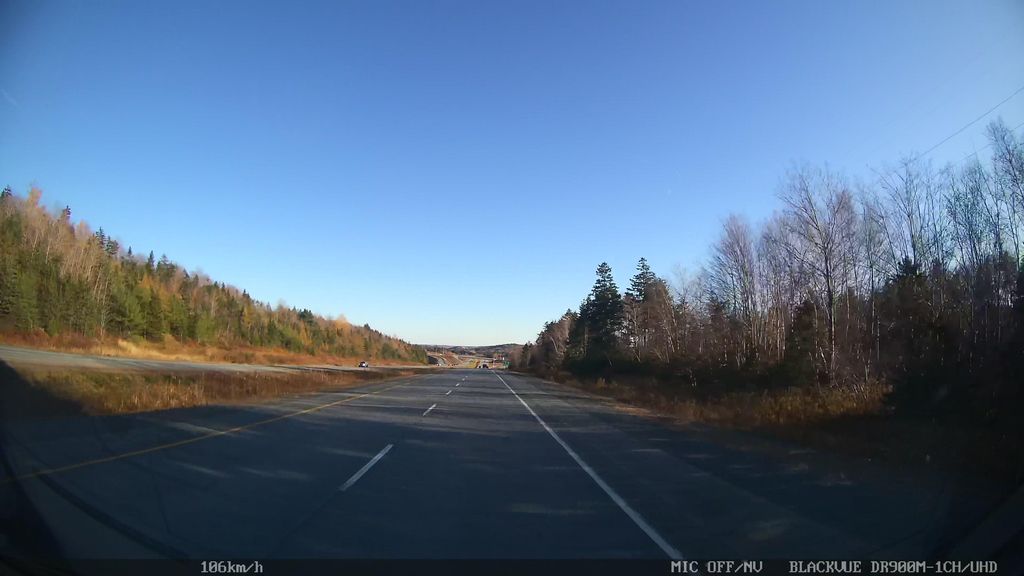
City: halifax